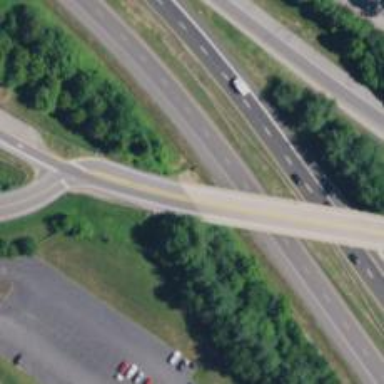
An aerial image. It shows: Trunk_link highway on bridge.